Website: crate-barrel
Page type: stored-credit-cards
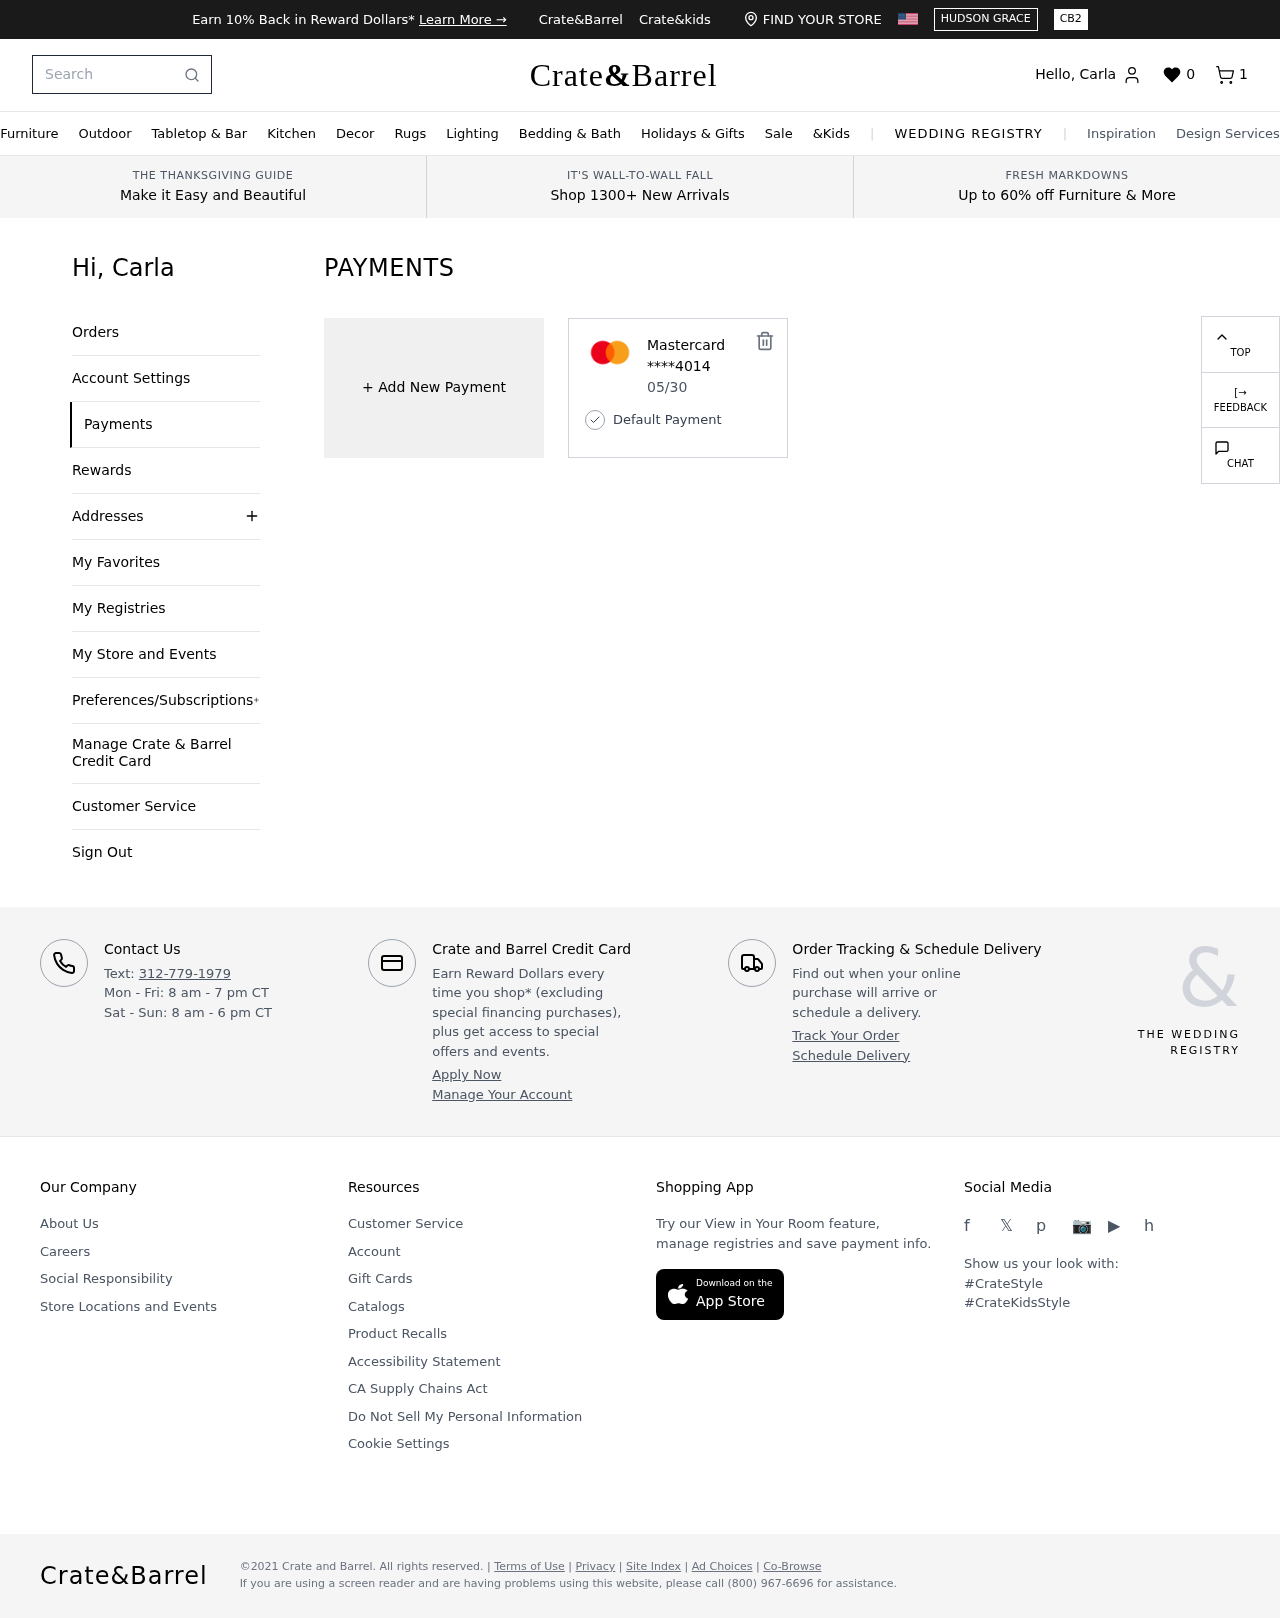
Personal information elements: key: PII_CARD_EXPIRY
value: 05/30
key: PII_CARD_LAST4
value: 4014
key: PII_CARD_TYPE
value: Mastercard
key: PII_FIRSTNAME
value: Carla
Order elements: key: ORDER_NUM_ITEMS
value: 1
Search elements: key: HEADER_SEARCH
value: Search
Other elements: key: FAVORITES_COUNT
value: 0